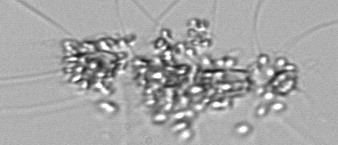
Label: Chaetoceros_didymus_TAG_external_flagellate